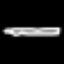
Label: pencil